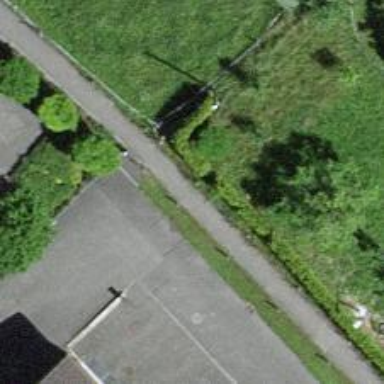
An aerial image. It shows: Footway.